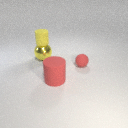
large yellow metal sphere behind small red rubber sphere